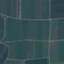
Land use / land cover: PermanentCrop